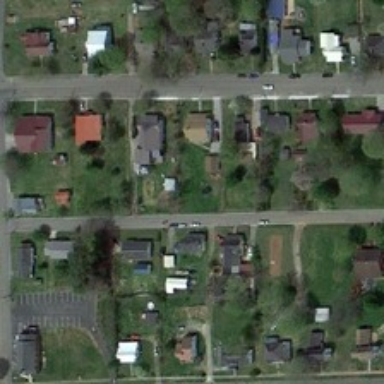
Many buildings and green trees are in a medium residential area .